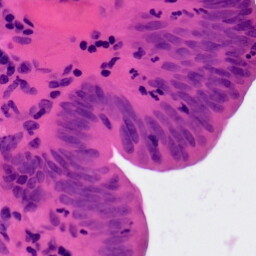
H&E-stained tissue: Colon